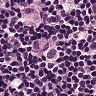
Metastatic tissue present: yes